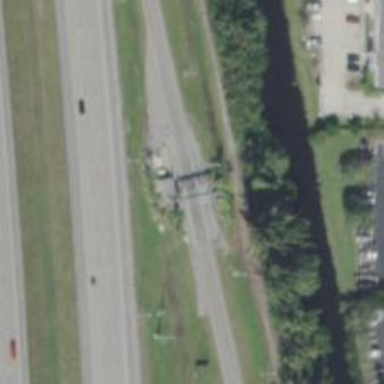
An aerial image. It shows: Toll gantry on the road.